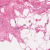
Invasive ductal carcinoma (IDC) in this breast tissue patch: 0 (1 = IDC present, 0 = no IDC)